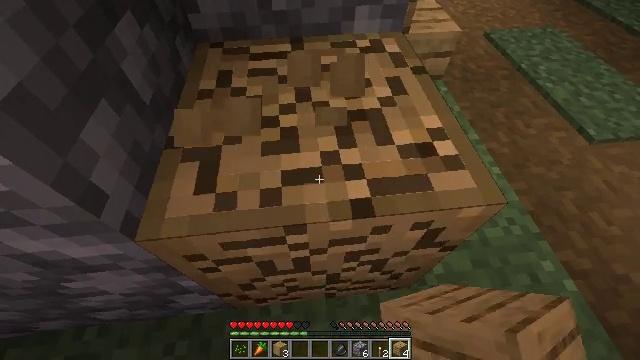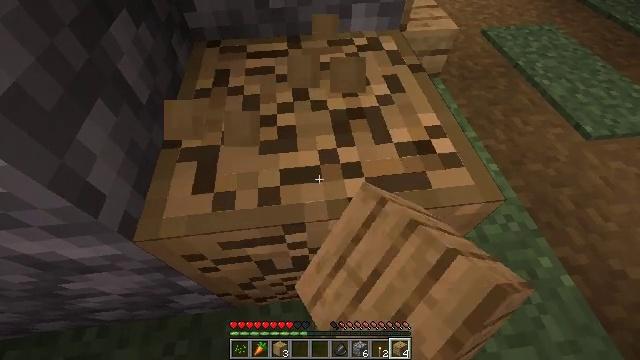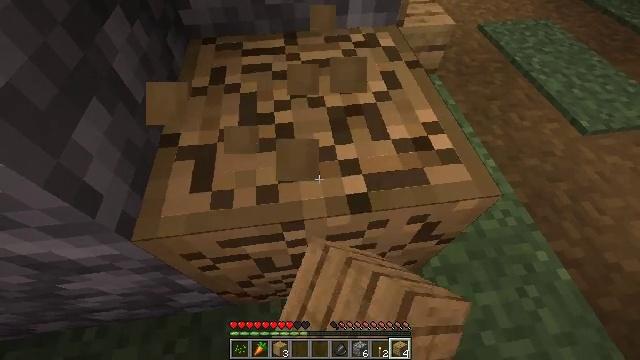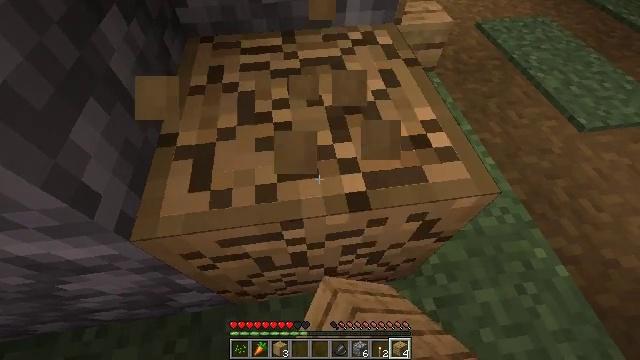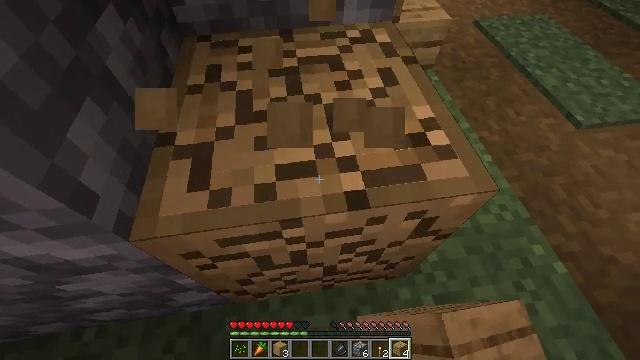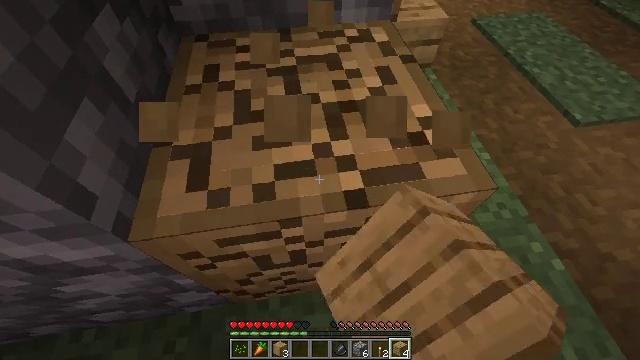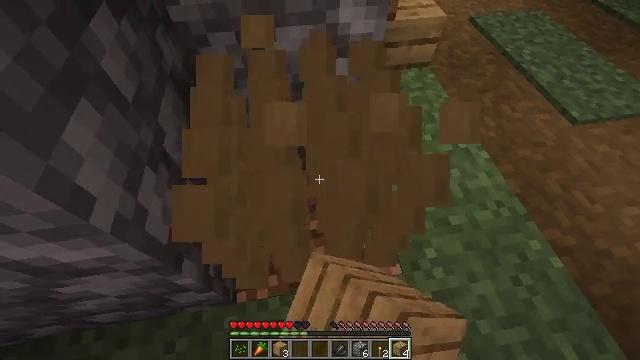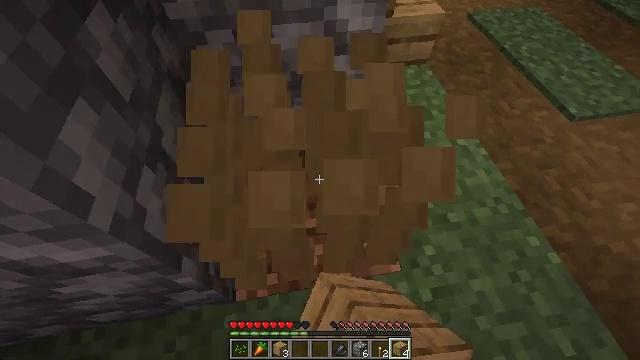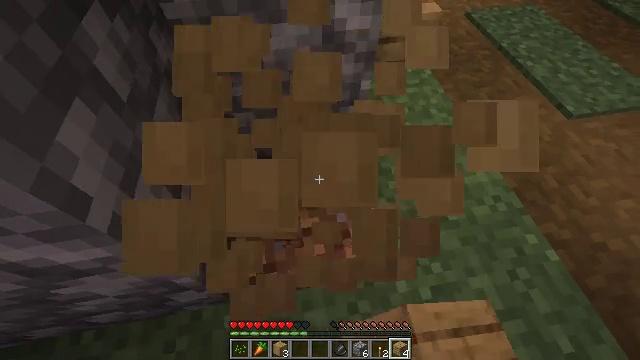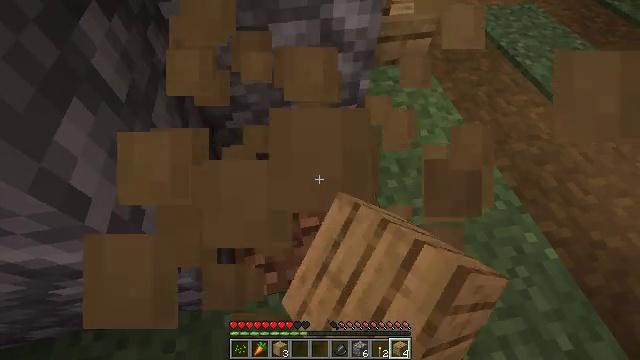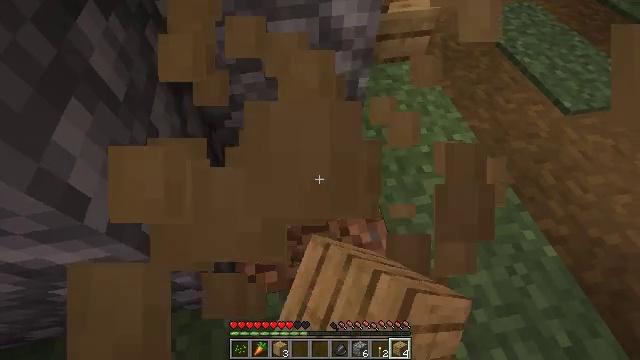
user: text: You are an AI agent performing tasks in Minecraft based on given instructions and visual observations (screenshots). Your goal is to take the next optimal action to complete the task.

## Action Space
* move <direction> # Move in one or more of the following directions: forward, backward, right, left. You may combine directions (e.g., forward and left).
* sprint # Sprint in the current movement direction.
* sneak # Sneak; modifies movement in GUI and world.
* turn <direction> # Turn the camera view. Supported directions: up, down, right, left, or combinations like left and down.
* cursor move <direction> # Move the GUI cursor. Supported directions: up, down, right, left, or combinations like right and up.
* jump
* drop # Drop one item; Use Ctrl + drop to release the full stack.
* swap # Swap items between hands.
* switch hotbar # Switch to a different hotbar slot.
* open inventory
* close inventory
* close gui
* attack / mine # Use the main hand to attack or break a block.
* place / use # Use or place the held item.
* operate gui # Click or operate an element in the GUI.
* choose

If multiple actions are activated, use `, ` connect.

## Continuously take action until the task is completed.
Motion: motion action
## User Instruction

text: Break the stripped oak log.
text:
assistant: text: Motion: attack / mine
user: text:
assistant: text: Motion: attack / mine
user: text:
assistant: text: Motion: attack / mine
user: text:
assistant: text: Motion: attack / mine
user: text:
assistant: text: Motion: attack / mine
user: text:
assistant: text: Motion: attack / mine
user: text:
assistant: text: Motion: attack / mine
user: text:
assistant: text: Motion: attack / mine
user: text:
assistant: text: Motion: attack / mine
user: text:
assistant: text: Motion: attack / mine
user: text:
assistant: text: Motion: attack / mine